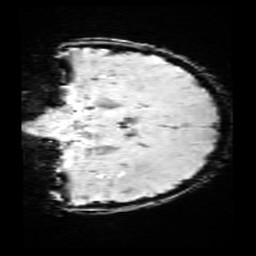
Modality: SWI
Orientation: coronal
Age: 13
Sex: female
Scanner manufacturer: siemens
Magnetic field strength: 3 T
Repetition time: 0.027 s
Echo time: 0.02 s